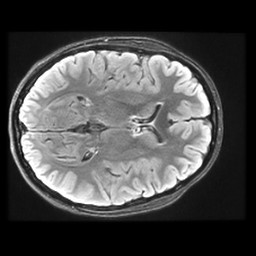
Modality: FLAIR
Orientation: axial
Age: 26
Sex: female
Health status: healthy
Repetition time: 12 s
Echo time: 0.09782 s